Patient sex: M
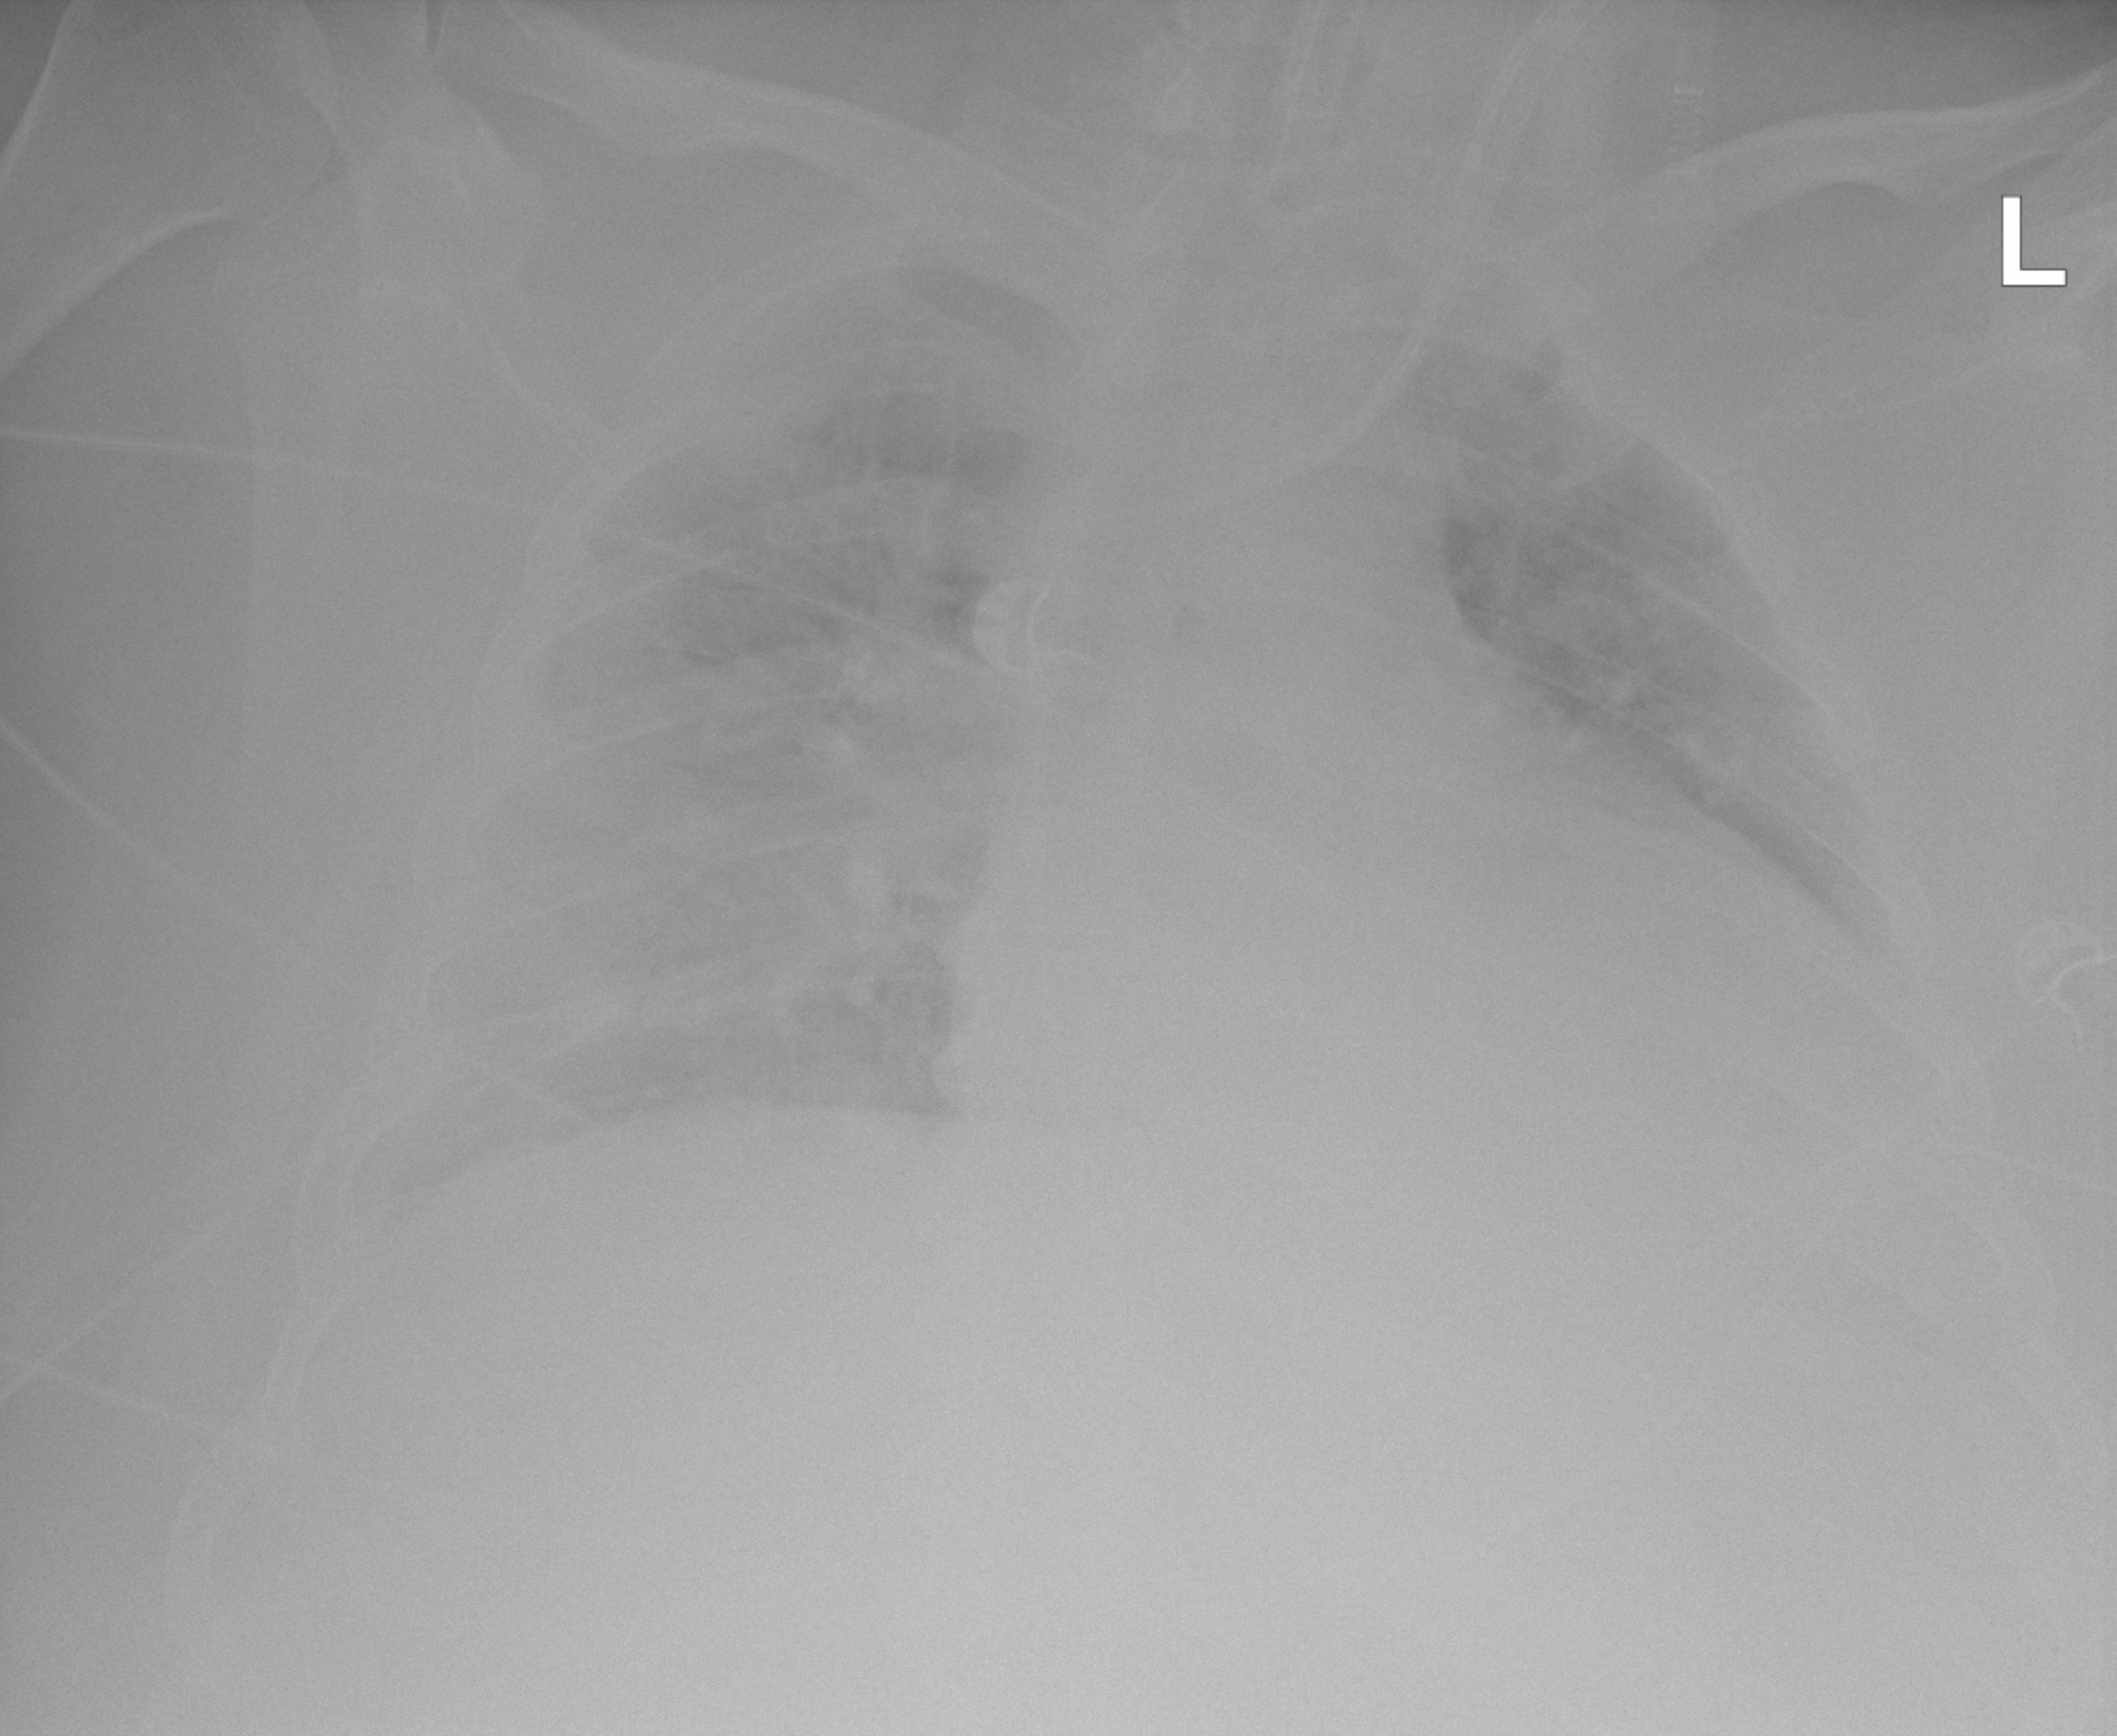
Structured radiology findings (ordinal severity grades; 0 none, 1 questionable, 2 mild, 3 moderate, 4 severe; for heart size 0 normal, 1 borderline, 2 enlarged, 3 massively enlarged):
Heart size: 2
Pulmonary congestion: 2
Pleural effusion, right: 3
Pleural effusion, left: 3
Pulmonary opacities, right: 3
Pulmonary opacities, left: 3
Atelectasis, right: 2
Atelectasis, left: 2